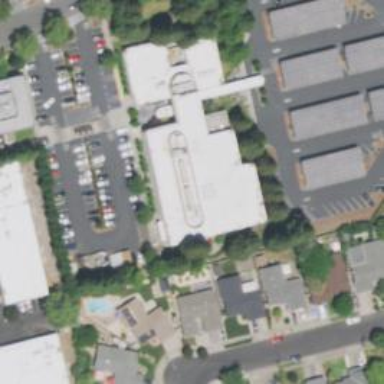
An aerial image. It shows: Clinic building offering healthcare services.